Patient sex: F
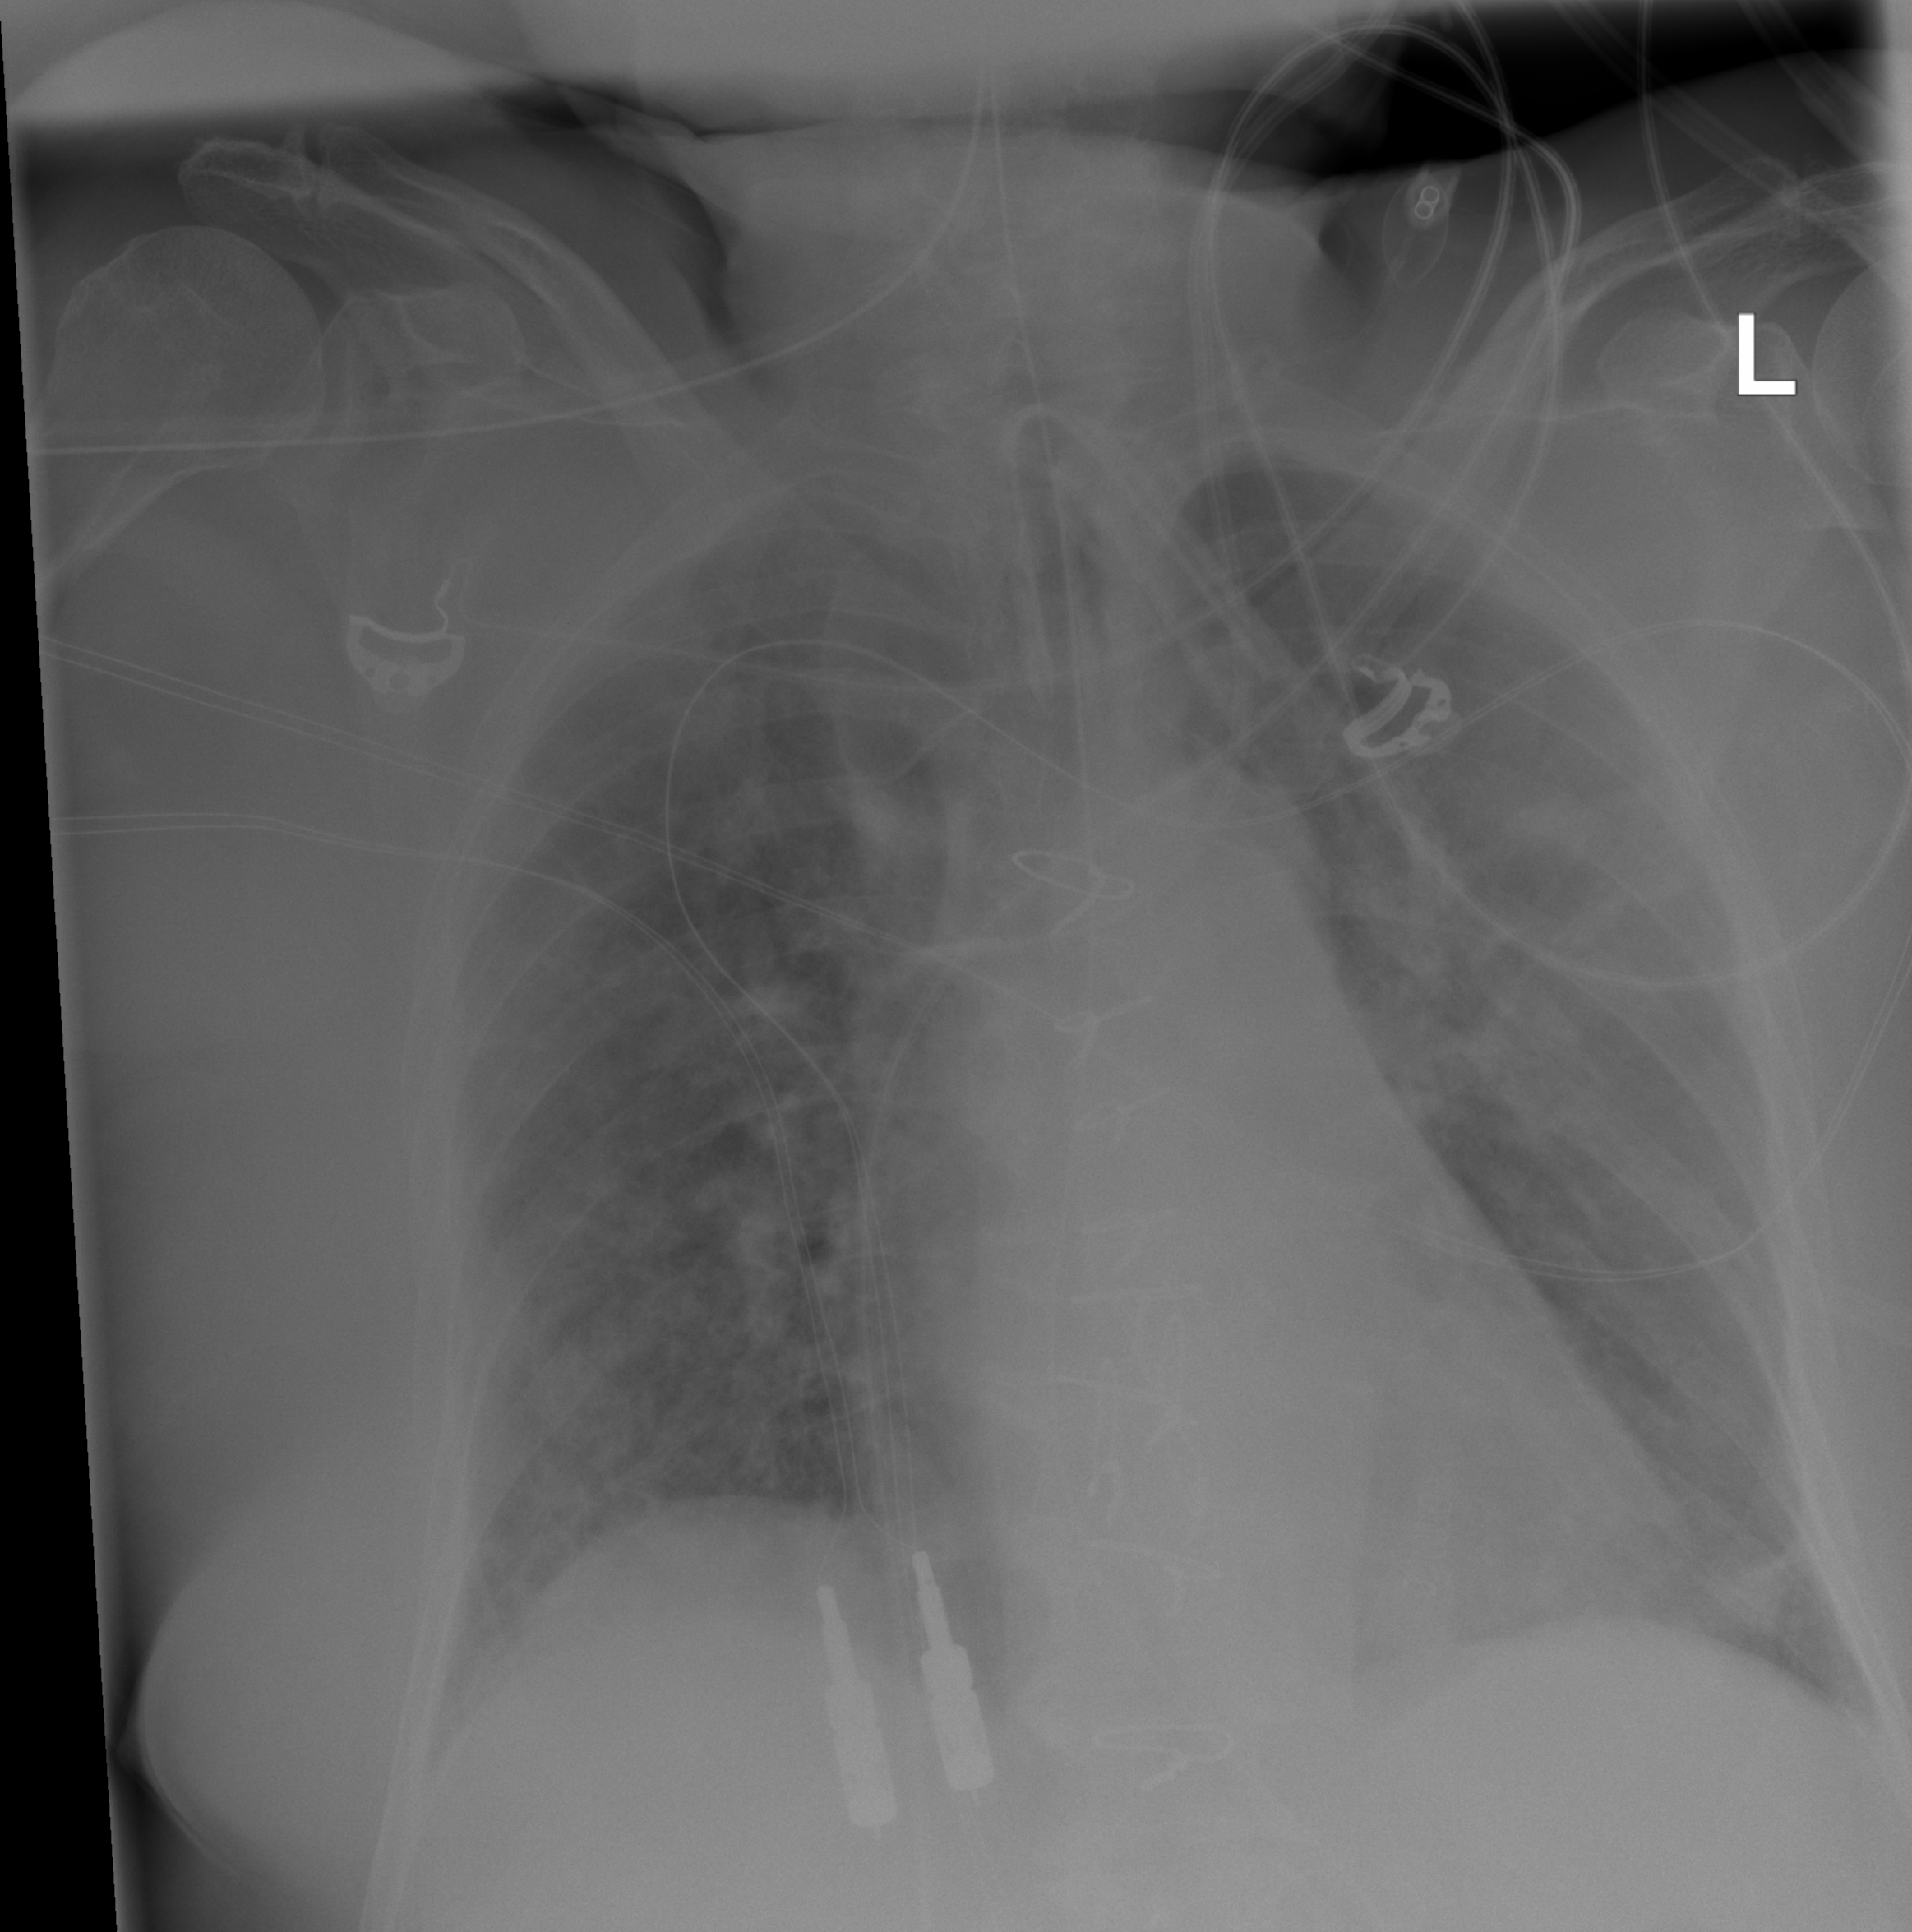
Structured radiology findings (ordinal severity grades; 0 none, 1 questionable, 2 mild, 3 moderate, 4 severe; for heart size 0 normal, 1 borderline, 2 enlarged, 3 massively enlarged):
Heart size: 0
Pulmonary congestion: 2
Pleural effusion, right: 0
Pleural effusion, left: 0
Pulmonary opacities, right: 2
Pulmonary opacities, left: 2
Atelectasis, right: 2
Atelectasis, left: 2